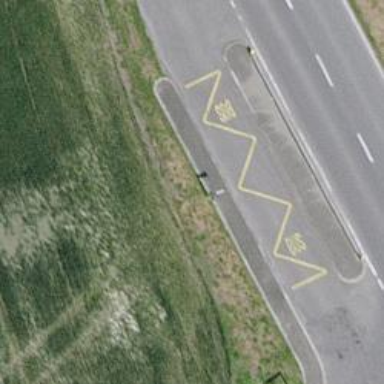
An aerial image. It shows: Bus stop with platform for public transport.